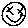
Label: smiley face